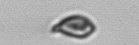
Label: Cryptophyta